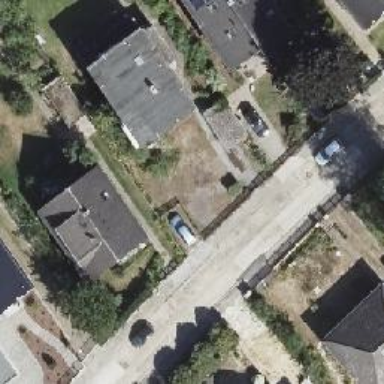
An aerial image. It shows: Residential road with concrete plates as its surface. Both sides of the road have sidewalks.